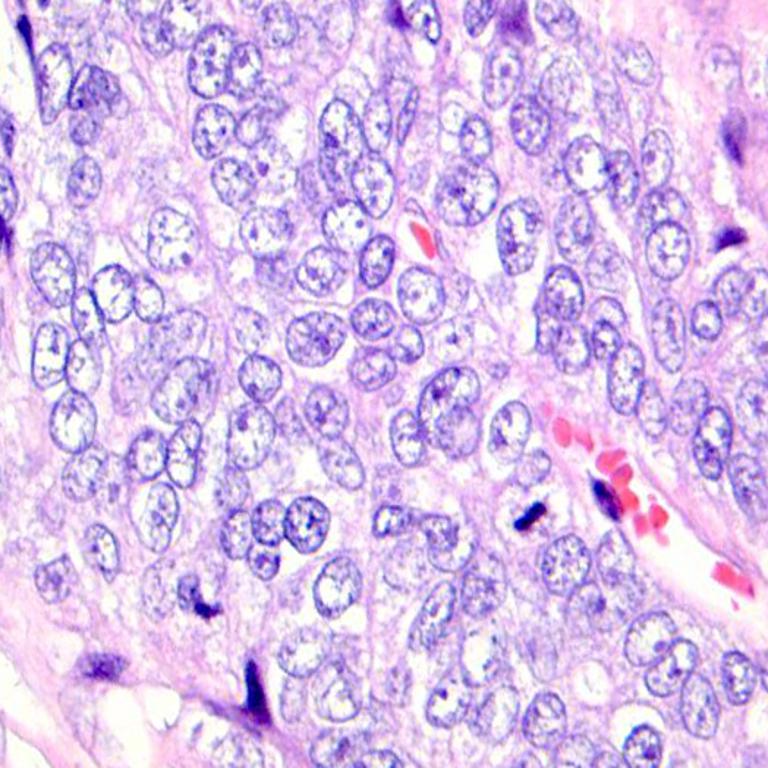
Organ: colon
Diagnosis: adenocarcinomas